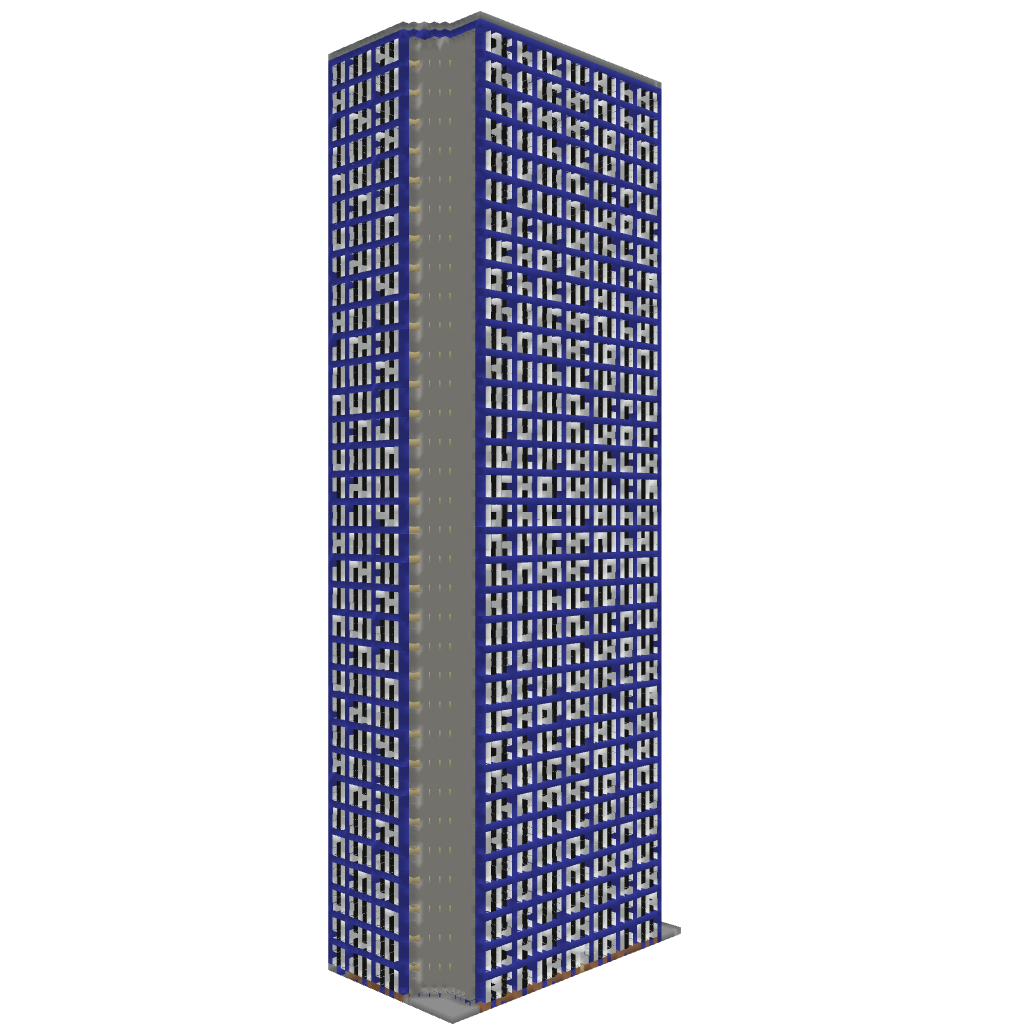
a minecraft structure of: Apartment Building #2 By: jjcash